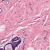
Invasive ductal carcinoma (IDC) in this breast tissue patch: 0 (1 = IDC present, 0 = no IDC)